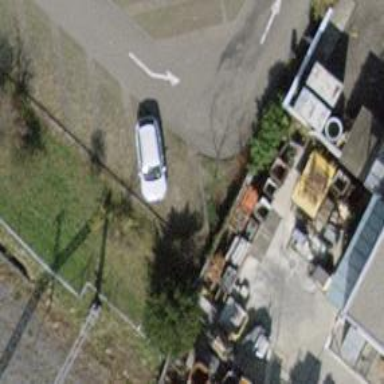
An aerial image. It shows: Charging station.